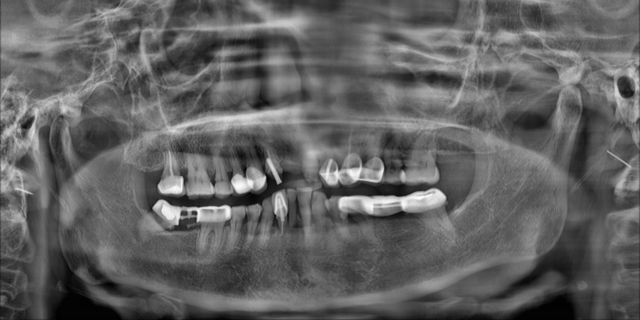
adult